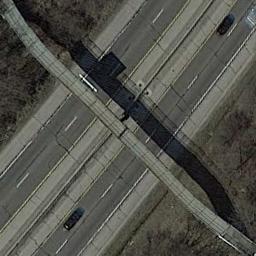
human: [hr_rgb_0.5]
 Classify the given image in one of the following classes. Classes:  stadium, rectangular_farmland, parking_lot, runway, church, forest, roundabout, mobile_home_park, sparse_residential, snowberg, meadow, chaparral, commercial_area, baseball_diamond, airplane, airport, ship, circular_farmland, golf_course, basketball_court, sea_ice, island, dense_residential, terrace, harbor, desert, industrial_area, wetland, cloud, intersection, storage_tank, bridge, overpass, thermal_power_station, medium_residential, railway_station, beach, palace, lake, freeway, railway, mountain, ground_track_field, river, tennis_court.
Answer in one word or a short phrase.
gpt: overpass